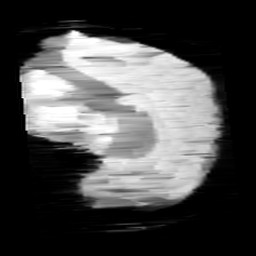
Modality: minIP
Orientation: sagittal
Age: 13
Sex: female
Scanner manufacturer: siemens
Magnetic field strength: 3 T
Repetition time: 0.027 s
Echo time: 0.02 s